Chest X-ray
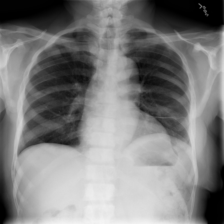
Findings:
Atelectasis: negative
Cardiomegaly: negative
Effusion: negative
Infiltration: negative
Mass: negative
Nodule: negative
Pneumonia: negative
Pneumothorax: negative
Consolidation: negative
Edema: negative
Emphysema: negative
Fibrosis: negative
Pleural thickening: negative
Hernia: negative